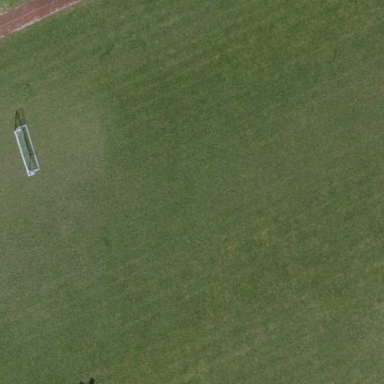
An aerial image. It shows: Soccer pitch for leisure land activities.